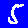
Digit: 5